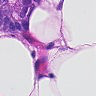
Metastatic tissue present: yes